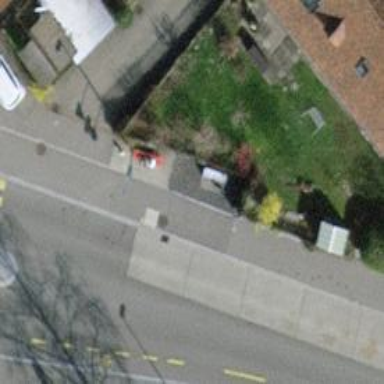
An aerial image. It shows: Bus stop with platform for public transport.